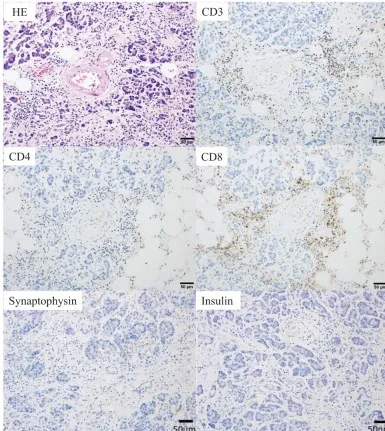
Pathological findings at autopsy. (B) Pancreas. The pancreas showing marked interstitial fibrosis and moderate CD3+ T-cell infiltration (CD4<CD8), suggesting cellular damage to the pancreas. The number of infiltrating cells was 28, 14, and 13 per three HPFs for CD4+ T-cells and 107, 52 and 71 per three HPFs for CD8+ T-cells. Moreover, there were no synaptophysin- and insulin-positive cells, and the islets of Langerhans were completely absent. ACTH, adrenocorticotropic hormone; HE, hematoxylin and eosin staining.
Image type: pathology (h&e)